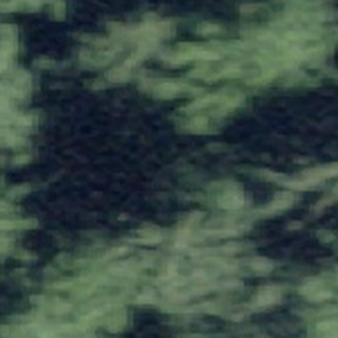
Label: other